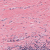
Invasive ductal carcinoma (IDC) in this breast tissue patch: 0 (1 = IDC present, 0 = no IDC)